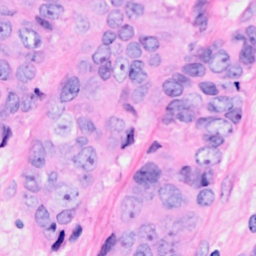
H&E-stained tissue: Breast